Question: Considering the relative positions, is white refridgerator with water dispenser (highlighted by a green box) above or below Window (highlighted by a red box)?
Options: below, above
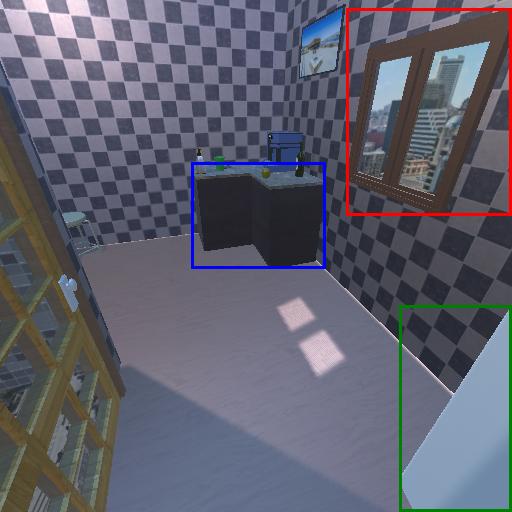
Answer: below